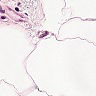
Metastatic tissue present: no